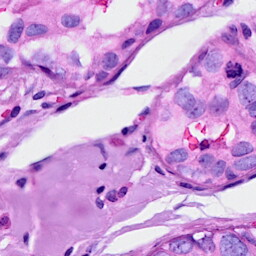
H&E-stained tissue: Breast